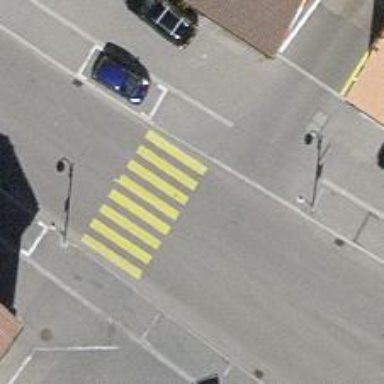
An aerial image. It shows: Zebra crossing on the road.